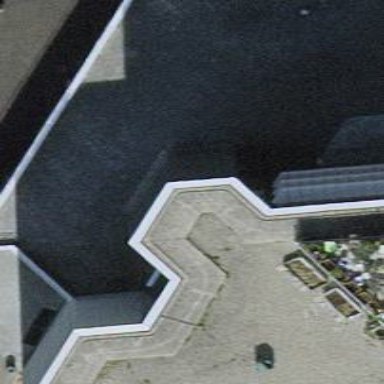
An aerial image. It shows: View of roof of building.